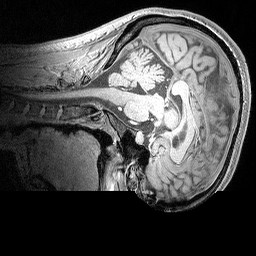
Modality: MP2RAGE
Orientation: sagittal
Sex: female
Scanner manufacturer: siemens
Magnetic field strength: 3 T
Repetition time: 5 s
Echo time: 0.00292 s